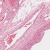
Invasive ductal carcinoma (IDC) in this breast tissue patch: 0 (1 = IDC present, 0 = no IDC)